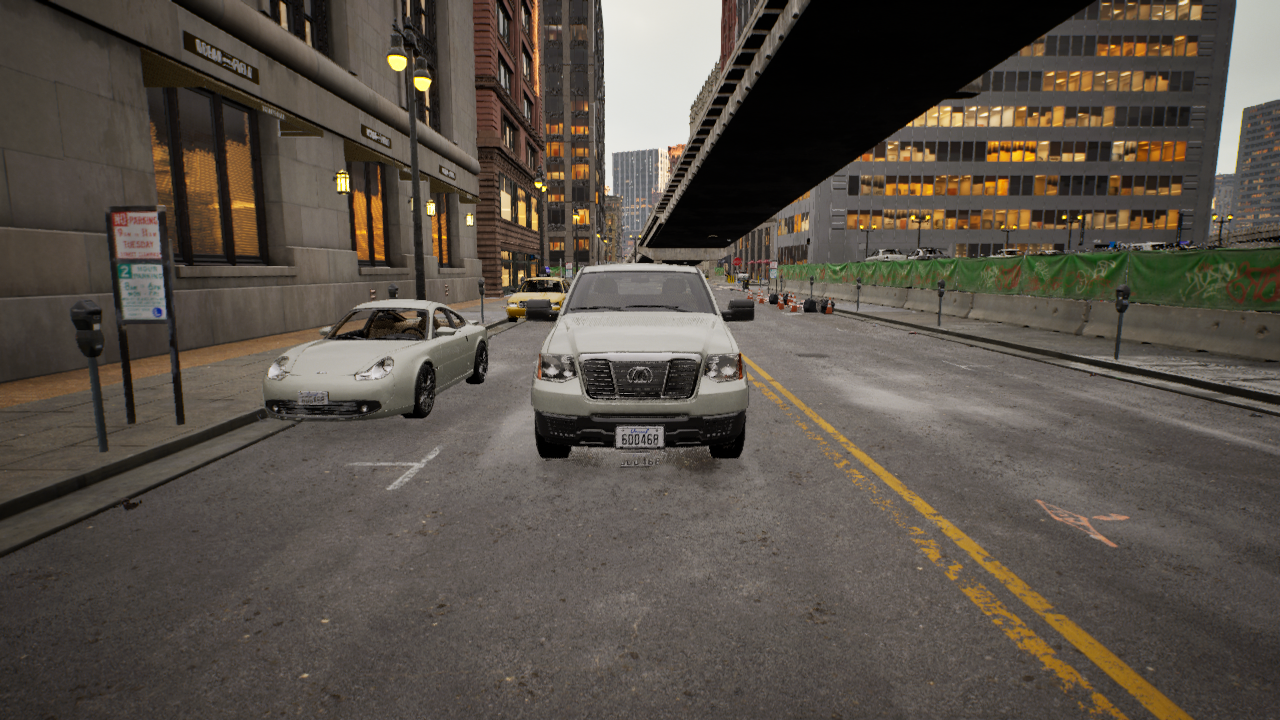
Venue: downtown
Lighting: golden hour
Vehicle rig: pickup